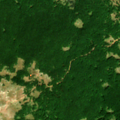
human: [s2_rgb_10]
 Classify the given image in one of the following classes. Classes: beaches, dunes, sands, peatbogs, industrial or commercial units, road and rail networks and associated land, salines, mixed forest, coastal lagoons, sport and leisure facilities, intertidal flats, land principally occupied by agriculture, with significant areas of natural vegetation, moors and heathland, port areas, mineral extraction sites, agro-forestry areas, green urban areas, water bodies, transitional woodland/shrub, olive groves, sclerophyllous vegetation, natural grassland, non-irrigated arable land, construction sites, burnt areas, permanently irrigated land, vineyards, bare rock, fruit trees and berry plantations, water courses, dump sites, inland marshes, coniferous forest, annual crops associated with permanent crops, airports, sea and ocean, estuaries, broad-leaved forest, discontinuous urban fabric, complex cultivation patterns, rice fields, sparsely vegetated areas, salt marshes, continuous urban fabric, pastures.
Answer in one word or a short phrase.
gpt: broad-leaved forest, natural grassland, transitional woodland/shrub